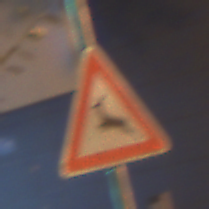
Verkehrszeichen: WildwechselRechts
Umgebung: Outdoor, Urban
Tageszeit: Night
Wetter: PartlyCloudy
Licht: Artificial
Jahreszeit: NotSpecified
Kontrast: HighContrast